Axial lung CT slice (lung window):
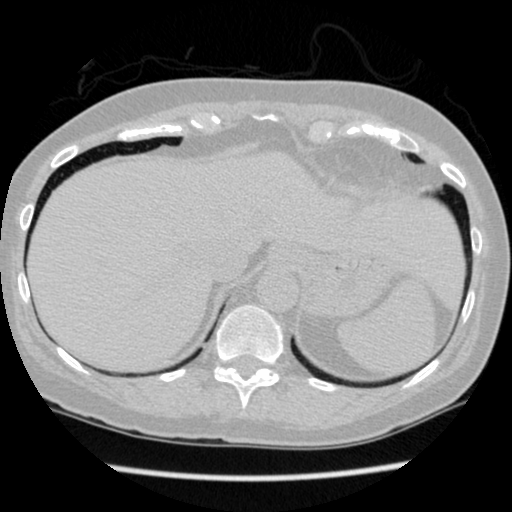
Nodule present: no